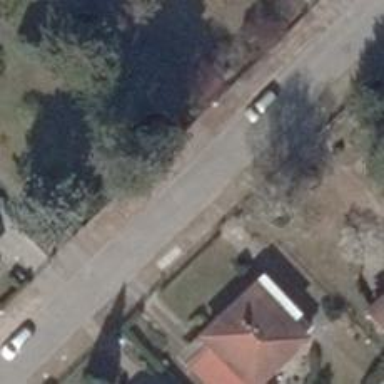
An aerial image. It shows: Footway.